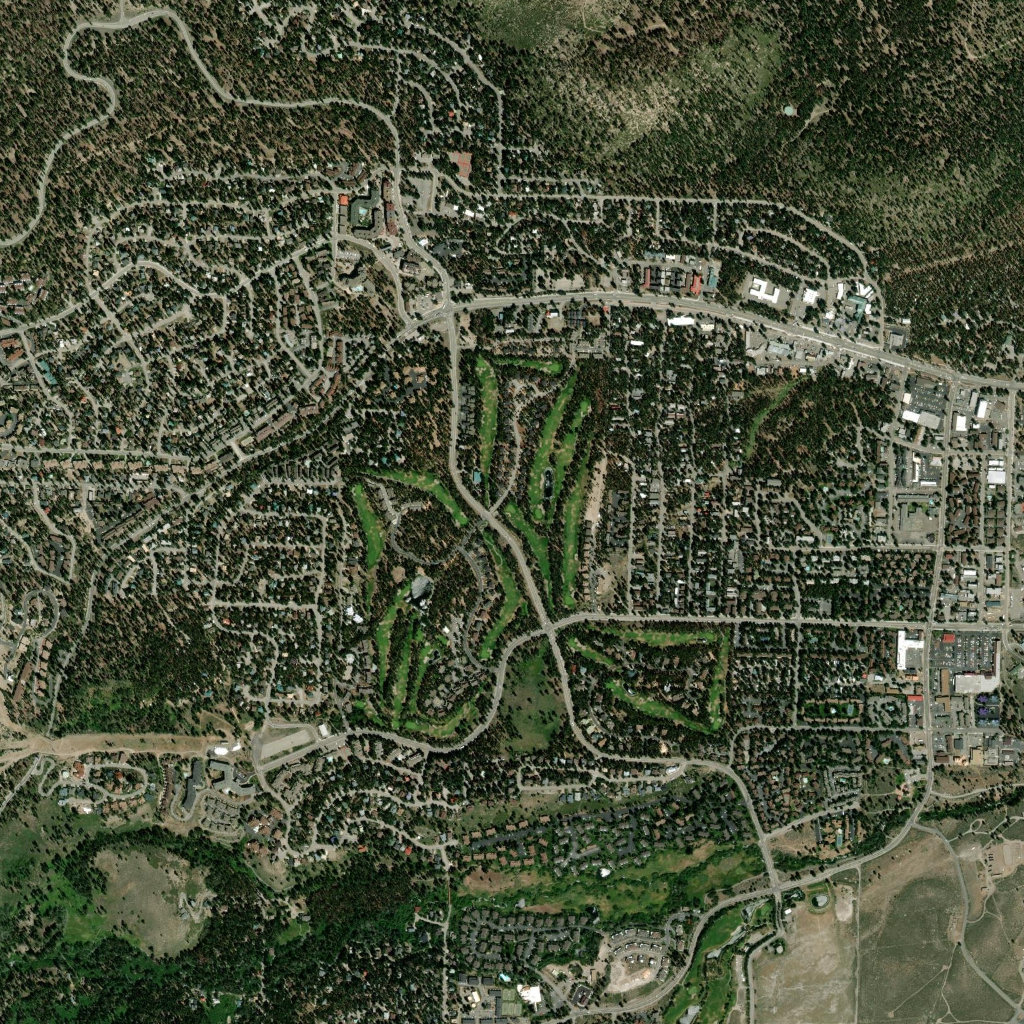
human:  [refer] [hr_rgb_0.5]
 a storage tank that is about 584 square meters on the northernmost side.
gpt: <box>[[76, 10, 77, 11, 0]]</box>